Question: Edit: This question is about aligning to a baseline. Meaning the base of the characters (the bottom of character 'h'). When including 2 different font sizes of the text 'jh', being able to align them at baseline with 'div'. I could not find any solution for aligning to a baseline grid on the internet. They all stink. Without a Javascript framework or css preprocessor. This makes no sense if the proportion of the font below the baseline is known.
For the code linked below: Change .text2 font-size to 22px, and observe the two text groups are no longer aligned at the baseline (the bottom of the 'h'). Change it back to 32 px and they are aligned. Given the .bottomalign class has em units, both fonts are in arial, and em refers to font size, the descenders of the 'j' would be an equal proportion in both text groups, so any ideas why it dosnt align big genius if you no the answer. will be giving bounty if no one knows this.
<URL>
'''
.bottomalign
{
position: absolute;
float: left;
bottom: -.24em;
}
.container
{
position: relative;
height: 50px;
overflow: visible;
}
div
{
font-family: arial;
}
.text1
{
font-size: 16px;
}
.text2
{
font-size: 32px;
margin-left: 2px;
color: green;
}
'''
'''
<div class="container">
<div class="bottomalign text1">jh</div>
<div class="bottomalign text2">jh</div>
</div>
'''

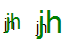
Answer: the reason is default line-height varies among different browsers: mozilla is about 1.2, so for the code above to work, it needed a line height reset:
'''
.bottomalign
{
position: absolute;
bottom: -.17em; //arial descends 17% below baseline
line-height: 1;
}
'''
read <URL>